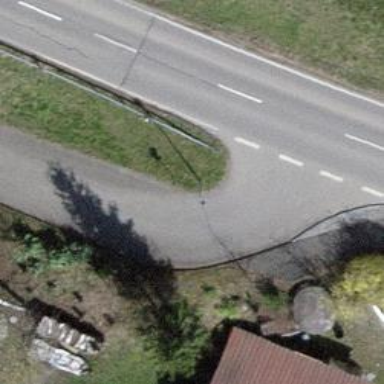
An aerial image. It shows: Asphalt road in residential area.